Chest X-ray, AP view. Patient: 63 years old, sex F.
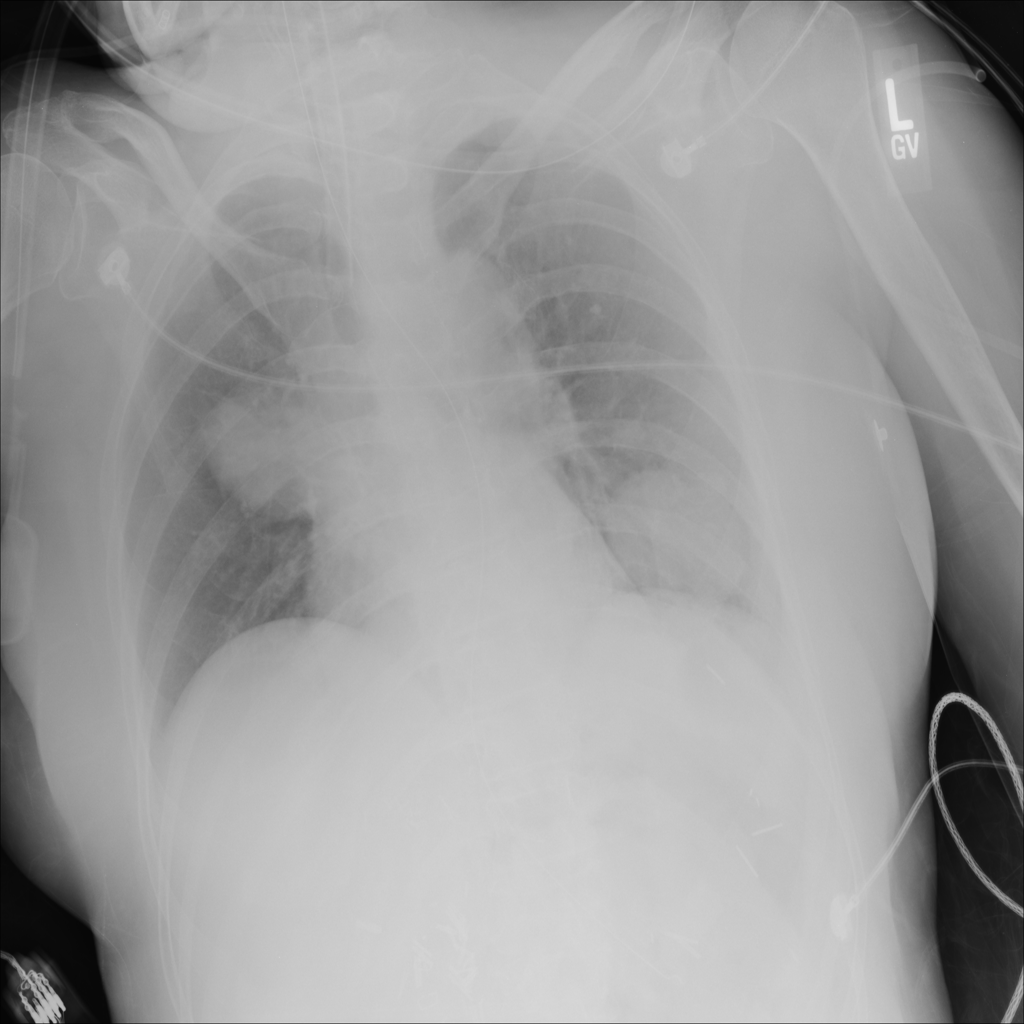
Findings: No Finding